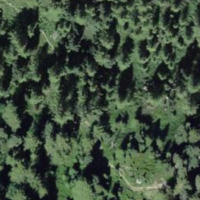
EUNIS habitat code: 44
Species observed at this site:
Vaccinium myrtillus